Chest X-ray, PA view. Patient: 24 years old, sex M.
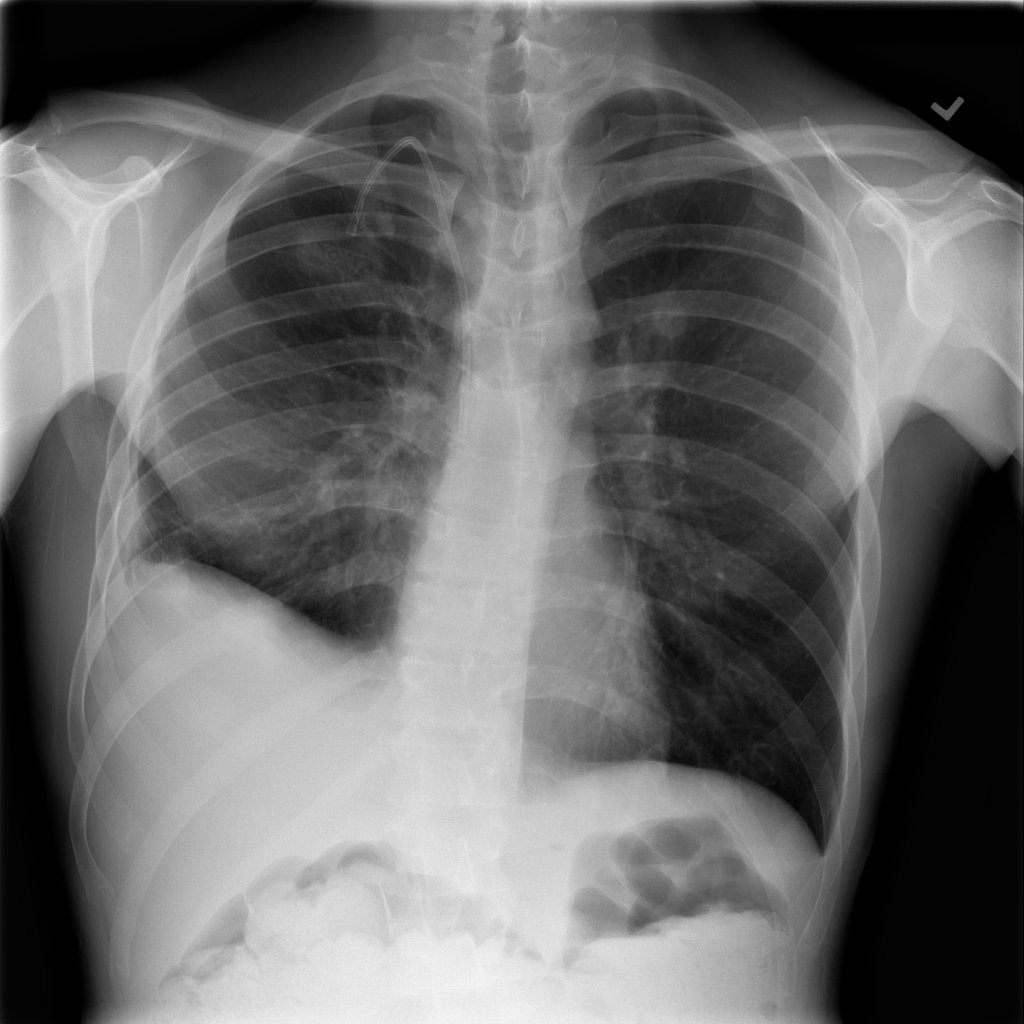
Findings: Nodule, Pleural_Thickening